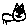
Label: cat